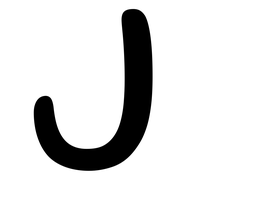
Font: Gluten_Light